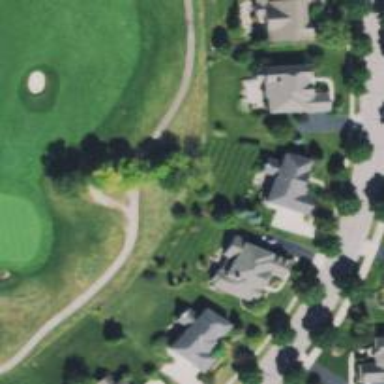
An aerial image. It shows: Asphalt path designated as golf cartpath.